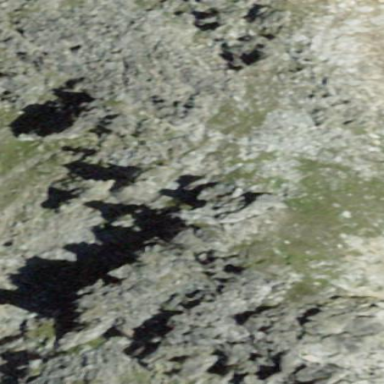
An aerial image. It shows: Landscape of bare rock.